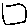
Label: square